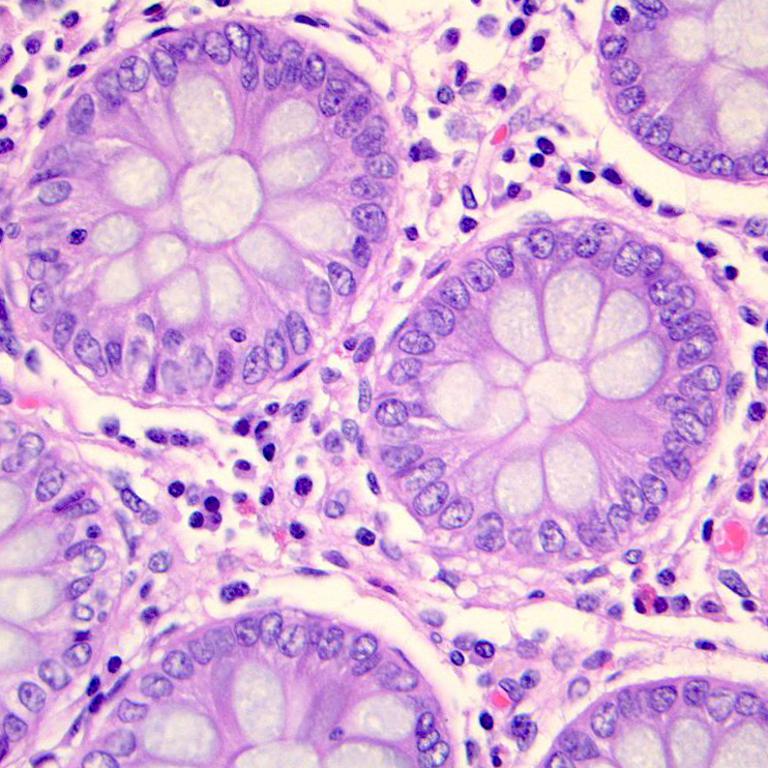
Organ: colon
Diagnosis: benign